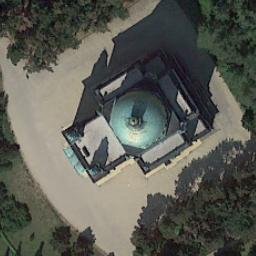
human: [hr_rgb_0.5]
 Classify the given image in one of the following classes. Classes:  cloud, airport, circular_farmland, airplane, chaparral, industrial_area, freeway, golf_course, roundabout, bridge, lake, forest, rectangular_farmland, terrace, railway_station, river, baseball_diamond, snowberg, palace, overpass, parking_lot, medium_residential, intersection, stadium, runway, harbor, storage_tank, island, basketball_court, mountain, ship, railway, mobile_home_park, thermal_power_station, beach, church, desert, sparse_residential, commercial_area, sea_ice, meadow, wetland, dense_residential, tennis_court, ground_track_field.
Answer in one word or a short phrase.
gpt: church